Question: I found out, that every time I change the view the new instance of them will be created. (Memory increase every change of the view).
I would like to dealloc the actually view, if I go the the previous one.
This can not be done by dealloc, because I am using ARC.

The "BACK"-Button is just linked to the Config Menu. At the time I need to dealloc the error view to create the new instance next time.
The init of the Error view looks like:
'''
- (id)initWithNibName:(NSString *)nibNameOrNil bundle:(NSBundle *)nibBundleOrNil
{
self = [super initWithNibName:nibNameOrNil bundle:nibBundleOrNil];
if (self) {
// Custom initialization
}
return self;
}
'''
The other buttons of the config menu are also just linked to the next view. So I do not create the instance of them manually. If you need some other parts of code, I will put it in.
Config View:(almost empty, only 3 linked buttons)
'''
#import "ConfigMenuViewController.h"
@interface ConfigMenu ()
@end
@implementation ConfigMenu
- (id)initWithNibName:(NSString *)nibNameOrNil bundle:(NSBundle *)nibBundleOrNil
{
self = [super initWithNibName:nibNameOrNil bundle:nibBundleOrNil];
if (self) {
}
return self;
}
- (void)viewDidLoad
{
[super viewDidLoad];
}
- (void)didReceiveMemoryWarning
{
[super didReceiveMemoryWarning];
}
@end
'''
ErrorView.m:
'''
#import "Error.h"
#import "CANlinkWLAN.h"
#import "SocketConnectionControllerThread.h"
@interface Error ()
@end
@implementation Error
@synthesize canBufferOverflow;
@synthesize canTransmitTimeout;
@synthesize canErrorcounterOverflow;
@synthesize canBusOffError;
@synthesize usbtors232SyntexError;
@synthesize usbtors232FormatError;
@synthesize usbtors232BufferOverflow;
- (id)initWithNibName:(NSString *)nibNameOrNil bundle:(NSBundle *)nibBundleOrNil
{
self = [super initWithNibName:nibNameOrNil bundle:nibBundleOrNil];
if (self) {
// Custom initialization
}
return self;
}
- (void)viewDidLoad
{
[super viewDidLoad];
[[NSNotificationCenter defaultCenter ]addObserver:self selector:@selector(receivedMessage:) name:@"GET_ERROR_STATUS" object:nil];
}
- (void)didReceiveMemoryWarning
{
[super didReceiveMemoryWarning];
// Dispose of any resources that can be recreated.
}
- (IBAction)readError:(id)sender {
[[SocketConnectionControllerThread sharedInstance] sendCommand: GET_ERROR_STATUS];
}
- (void) receivedMessage: (NSNotification *) note{
NSDictionary *userInfo = [note userInfo];
unsigned char error = [(NSNumber *)[userInfo objectForKey:@"GET_ERROR_STATUS"] integerValue];
NSLog(@"Error: %d", (int)error);
[self receivedError: &error];
}
- (void) receivedError:(unsigned char *) msg{
//change some colors ( not important) ;
}
- (void)dealloc{
[[NSNotificationCenter defaultCenter]removeObserver:self name:@"GET_ERROR_STATUS" object:nil];
}
@end
'''
ErrorView.h
'''
#import "ViewController.h"
@interface System : ViewController
{
UILabel *serverEcho;
UILabel *messageEcho;
UILabel *usbtors232Output;
}
- (IBAction)reset:(id)sender;
- (IBAction)setAutobaud:(id)sender;
- (IBAction)readFeedback:(id)sender;
- (void) receivedMessage: (NSNotification *) note;
@property (nonatomic, retain) IBOutlet UILabel *usbtors232Output;
@property (nonatomic, retain) IBOutlet UILabel *messageEcho;
@property (nonatomic, retain) IBOutlet UILabel *serverEcho;
@end
'''
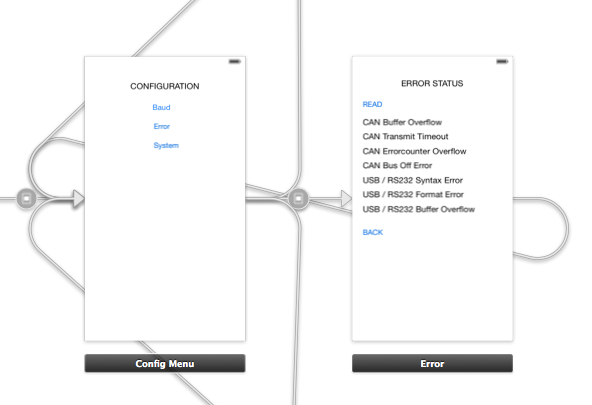
Answer: I found the way. It was much easier as I expected.
'''
- (IBAction)goBack:(id)sender {
[self dismissViewControllerAnimated:YES completion:nil];
}
'''
That way I really go back to the previous view and release the allocated memory. +